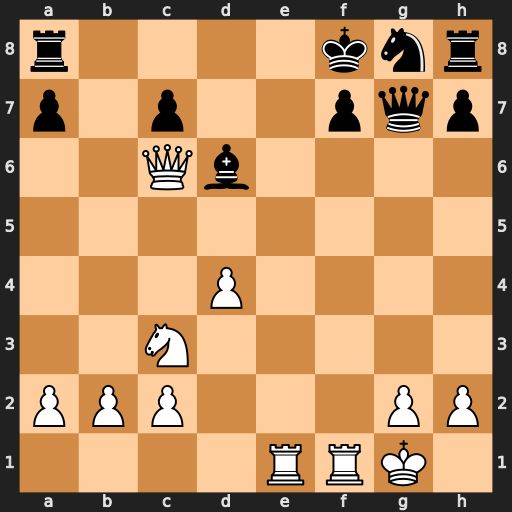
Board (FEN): r4knr/p1p2pqp/2Qb4/8/3P4/2N5/PPP3PP/4RRK1
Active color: w
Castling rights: -
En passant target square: -
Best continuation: Qxa8#